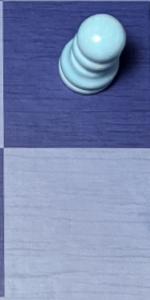
Label: Empty